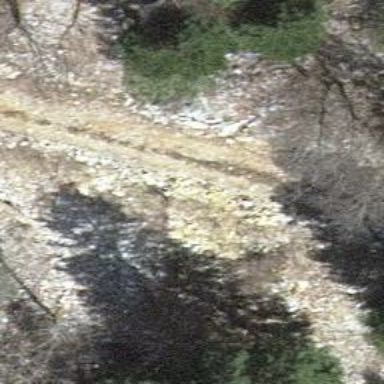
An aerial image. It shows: Dirt track road.